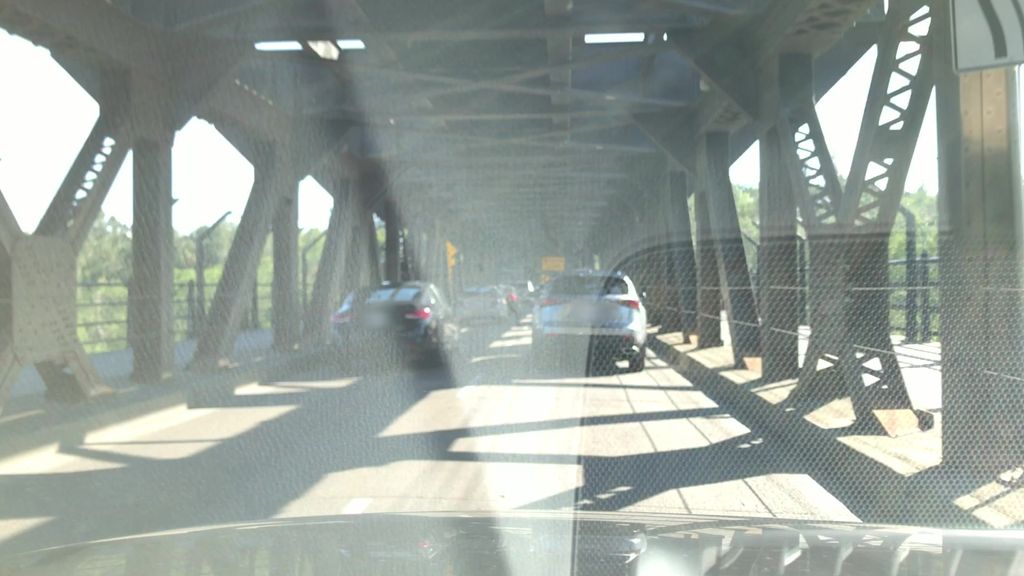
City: edmonton